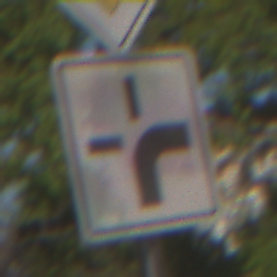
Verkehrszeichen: VerlaufVorfahrtsstrasse3
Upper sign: Vorfahrtsstrasse
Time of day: MorningAfternoon
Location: Outdoor (Nature)
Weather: Clear
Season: Summer
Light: Natural